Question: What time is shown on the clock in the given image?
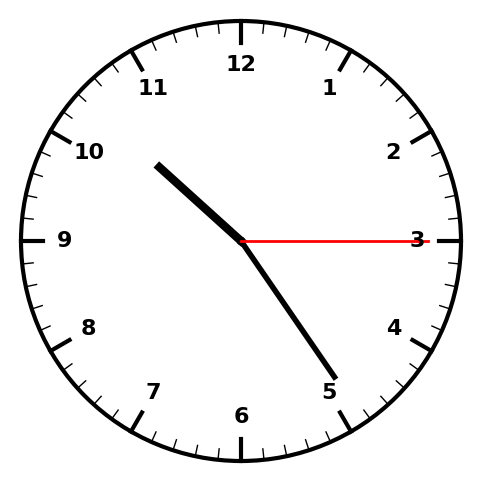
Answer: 10:24:15